Field crop: maize
Growth stage: 2
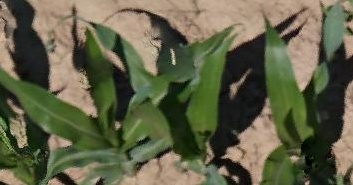
Species: maize